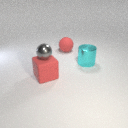
small gray metal sphere above large red rubber cube